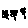
Label: flower